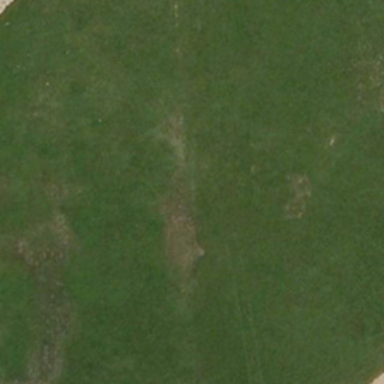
Three small pieces of barelands are near a piece of green meadow .